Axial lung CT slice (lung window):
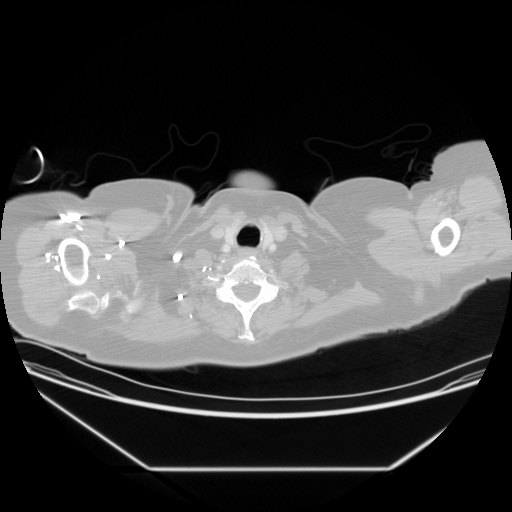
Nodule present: no